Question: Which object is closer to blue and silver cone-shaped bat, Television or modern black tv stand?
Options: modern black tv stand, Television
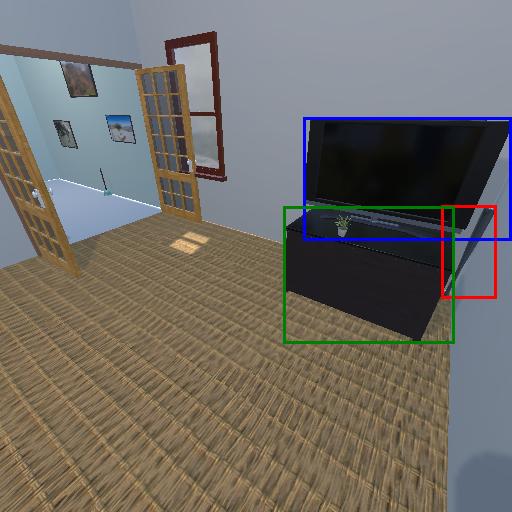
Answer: modern black tv stand